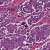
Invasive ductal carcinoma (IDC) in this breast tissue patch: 1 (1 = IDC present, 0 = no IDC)